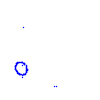
Particle: proton